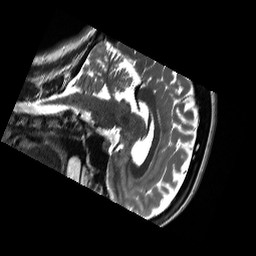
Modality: T2w
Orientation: sagittal
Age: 29
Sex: female